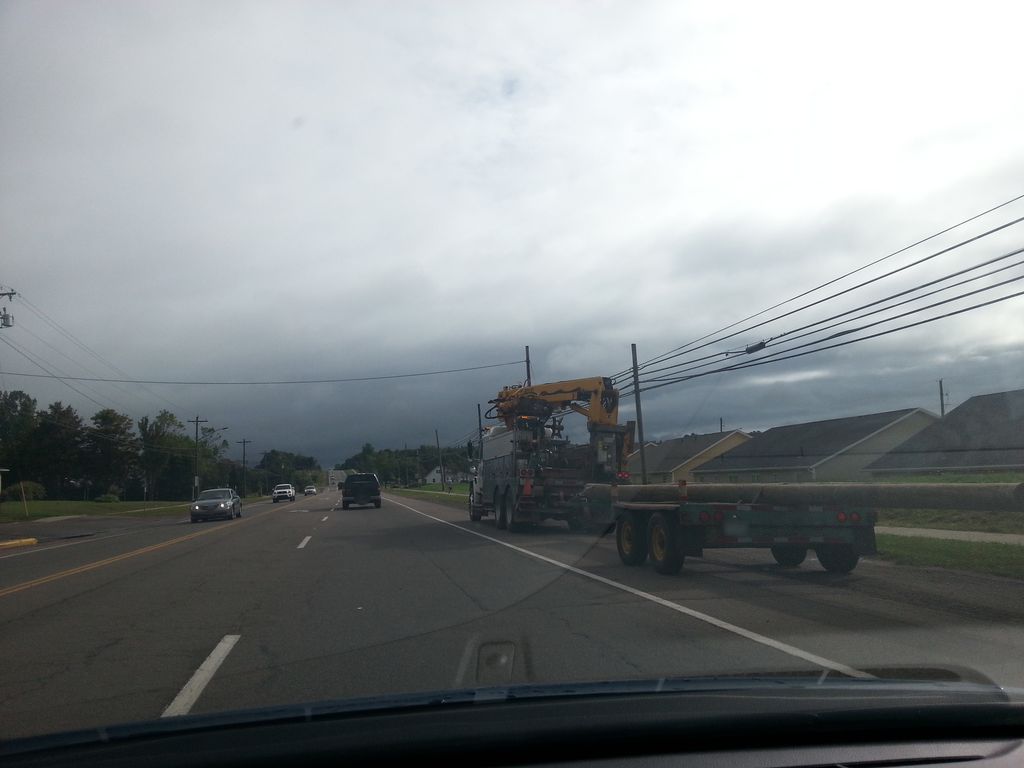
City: charlottetown